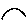
Label: car